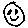
Label: smiley face